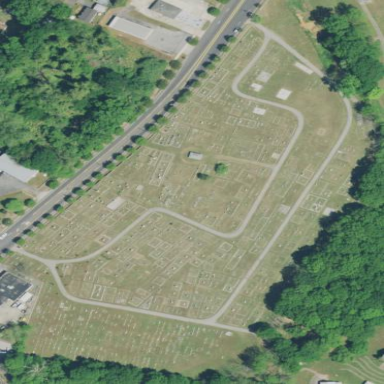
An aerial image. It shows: Cemetery.